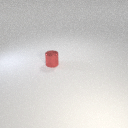
small red metal cylinder